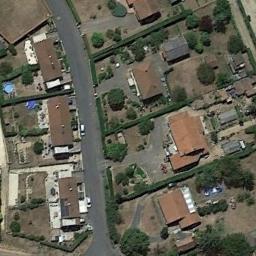
Label: residential